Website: lowes
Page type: account-selection
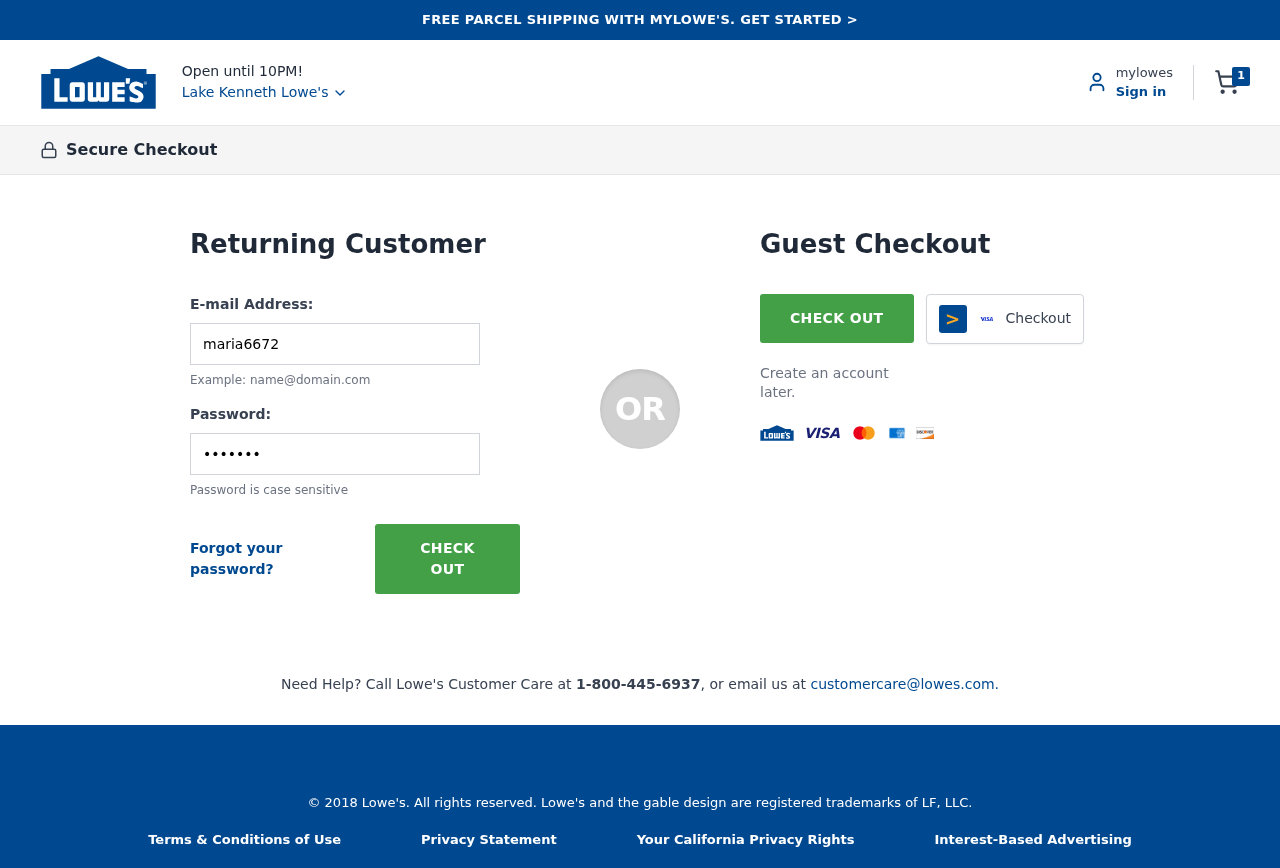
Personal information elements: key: PII_CITY
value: Lake Kenneth Lowe's
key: PII_LOGIN_USERNAME
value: maria6672
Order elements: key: ORDER_NUM_ITEMS
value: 1